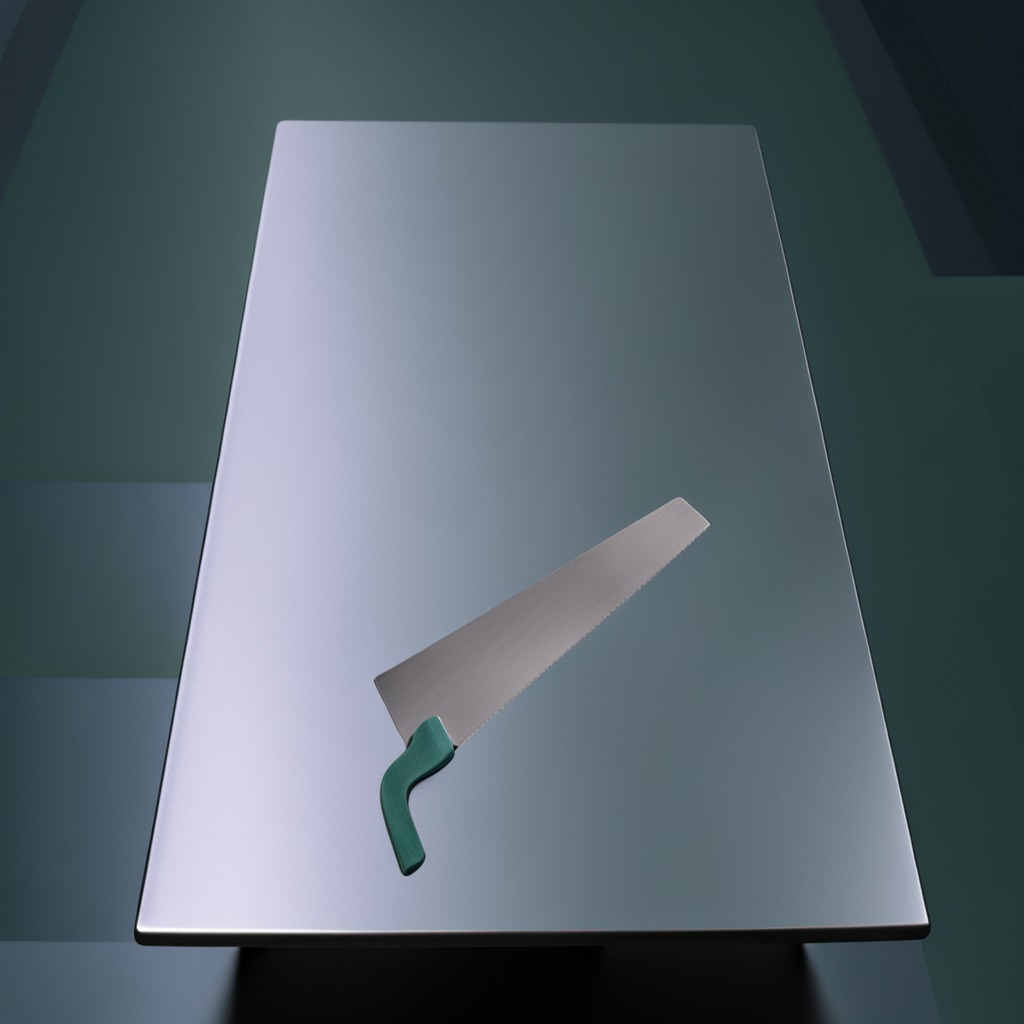
A metal saw is lying on a clean empty table in a railway signal maintenance room lit by harsh overhead fluorescents photorealistic surface textures crisp shadows high dynamic range.